Question: My Binary Search Tree destructor looks like this.
'''
~BSTree()
{
if (this == nullptr || this->left == nullptr && this->right == nullptr)
{
return;
}
this->left->~BSTree();
delete this->left;
this->right->~BSTree();
delete this->right;
}
'''
After the call stack gets about >= 4 calls my program crashes at the 'if()' with the .
My fields are only three: 'int key;','BSTree *left;' and 'BSTree *right;'

it seems that 'this' is not NULL but its fields cannot be read from the memory. 'remove this;'
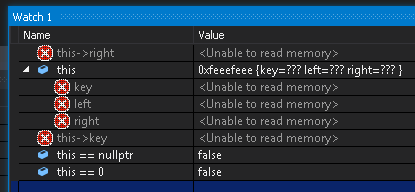
Answer: Multiple things :
1. Don't call a destructor by yourself unless used with a placement new.
2. By the C++ Standard, this can't be equal to nullptr. If it is, you have more serious problems.
3. delete already calls the destructor automatically.
4. delete can be passed a nullptr without problem.
Your destructor should look like :
'''
~BSTree()
{
delete left;
delete right;
// possibly ...
left = right = nullptr;
}
'''